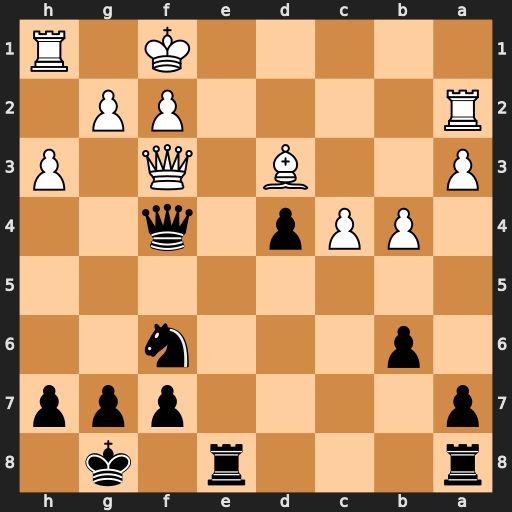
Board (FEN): r3r1k1/p4ppp/1p3n2/8/1PPp1q2/P2B1Q1P/R4PP1/5K1R
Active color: b
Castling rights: -
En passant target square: -
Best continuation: Qc1+ Qd1 Qxd1#